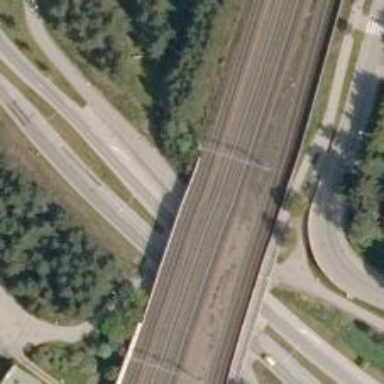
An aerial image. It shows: Bridge carrying continuous electrified railway tracks with contact line.